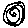
Label: moon